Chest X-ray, PA view. Patient: 40 years old, sex F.
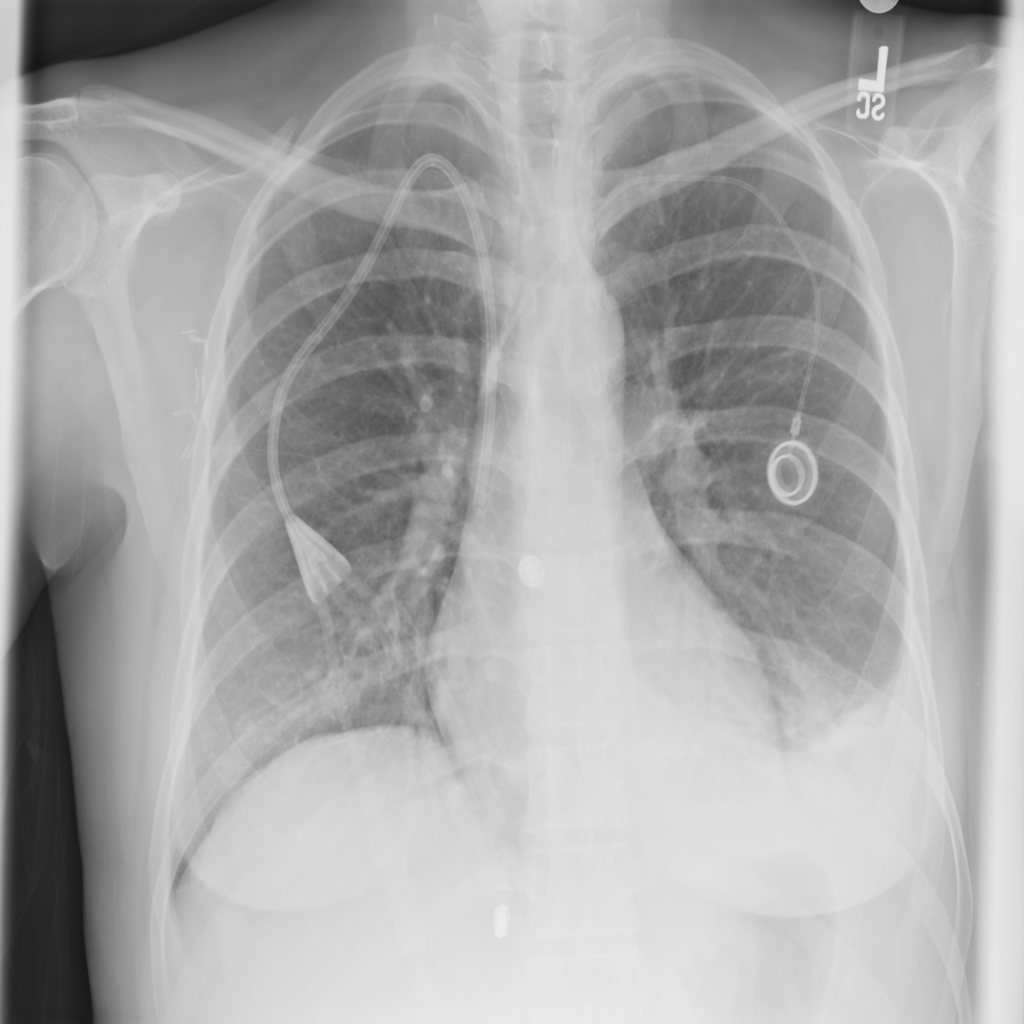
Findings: No Finding